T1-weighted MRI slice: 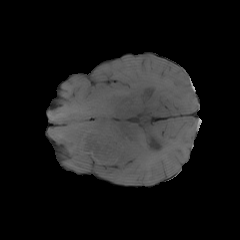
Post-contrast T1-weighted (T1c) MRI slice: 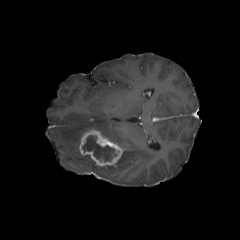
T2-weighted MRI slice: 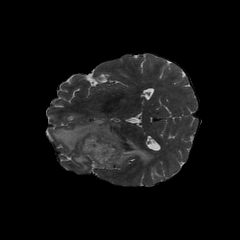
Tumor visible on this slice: yes